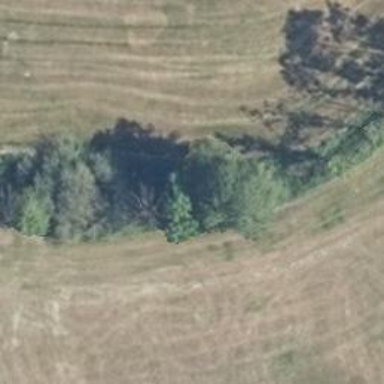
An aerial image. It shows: Row of trees in natural setting.